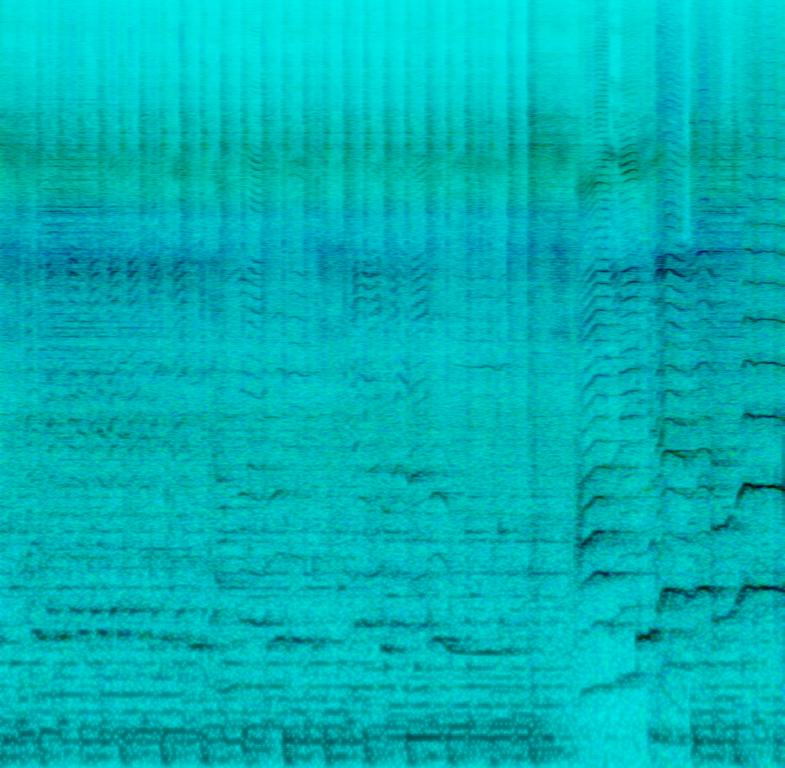
A female vocalist sings this rather vigorous country song. The tempo is fast with vocalisation. The vocalist is yodelling vigorously and rhythmically to the accompaniment of an animated banjo, fiddle, resonator and mandolin harmony, vibrant drumming and.